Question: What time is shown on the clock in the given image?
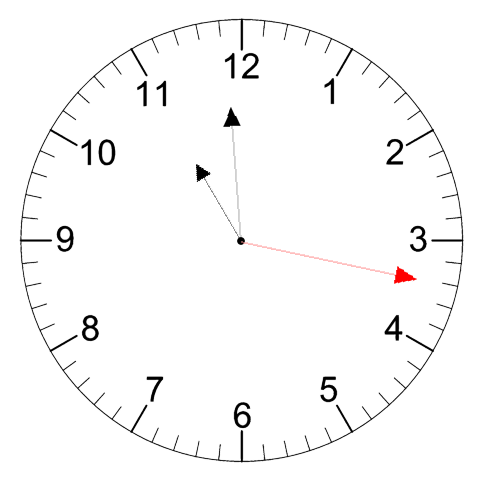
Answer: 10:59:17